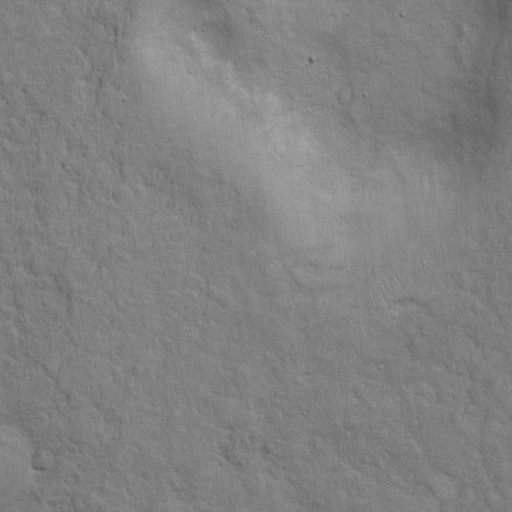
Classes present: Background, Cone